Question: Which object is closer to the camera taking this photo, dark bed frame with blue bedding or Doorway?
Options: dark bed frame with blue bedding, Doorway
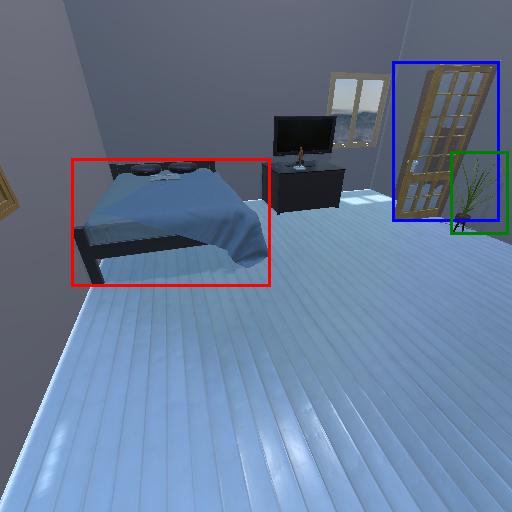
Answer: dark bed frame with blue bedding